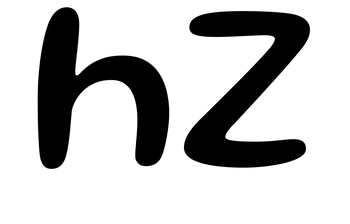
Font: Gluten_Regular